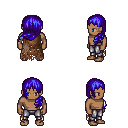
a pixel art fantasy rpg character, male body template, human, dark skin, brown tattered cape, metal pants, blue left-swept hairstyle, four views (front, back, left, right), 2x2 character sprite sheet, small pixel art, hard edges, no anti-aliasing